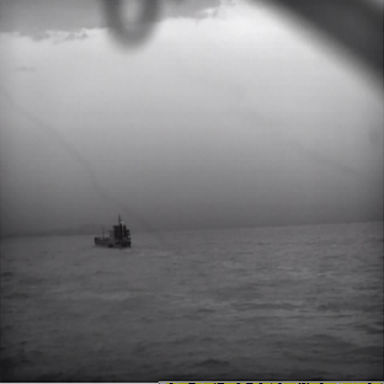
There is a liner in the infrared image.